Question: Count the number of objects in the diagram.
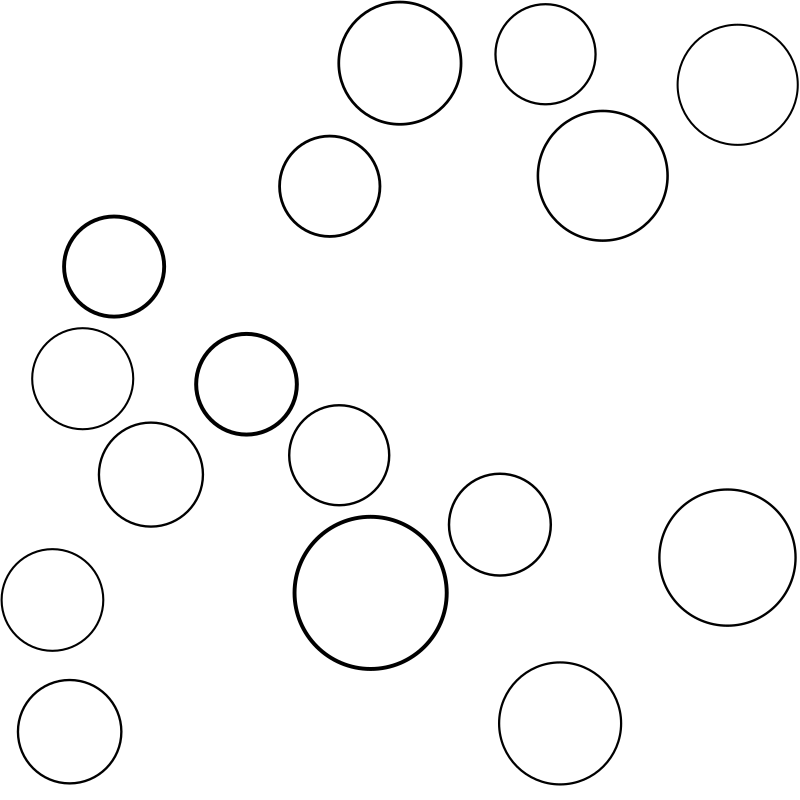
Answer: 16